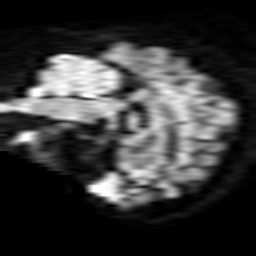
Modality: TRACE
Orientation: sagittal
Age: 30
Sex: female
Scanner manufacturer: philips
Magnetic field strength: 1.5 T
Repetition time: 4.818 s
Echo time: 0.07764 s